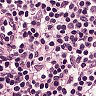
Metastatic tissue present: no